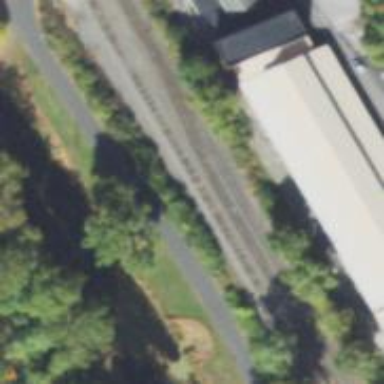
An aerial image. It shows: Railway yard used for servicing trains.